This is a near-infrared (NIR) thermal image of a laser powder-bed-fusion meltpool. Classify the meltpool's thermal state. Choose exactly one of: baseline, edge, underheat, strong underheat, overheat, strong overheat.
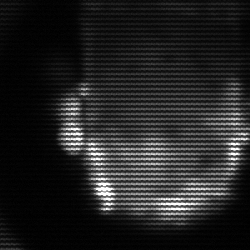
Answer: baseline